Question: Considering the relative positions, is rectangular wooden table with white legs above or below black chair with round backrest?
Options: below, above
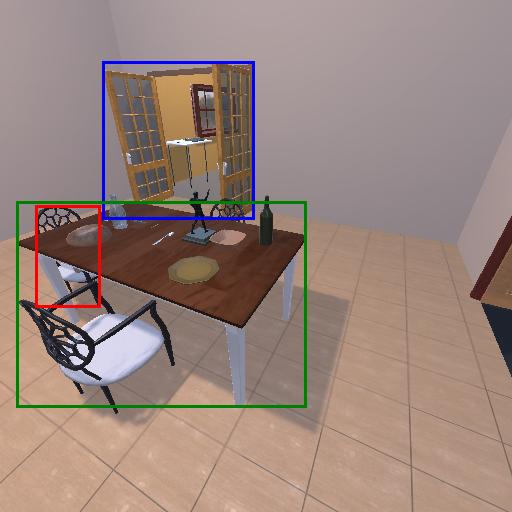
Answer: below